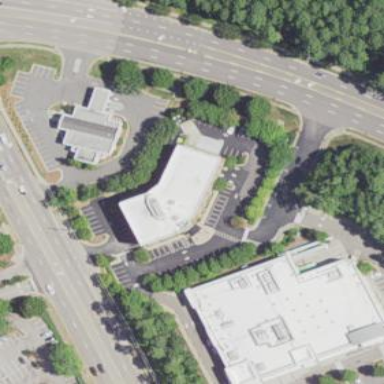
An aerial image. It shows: Commercial bank building.